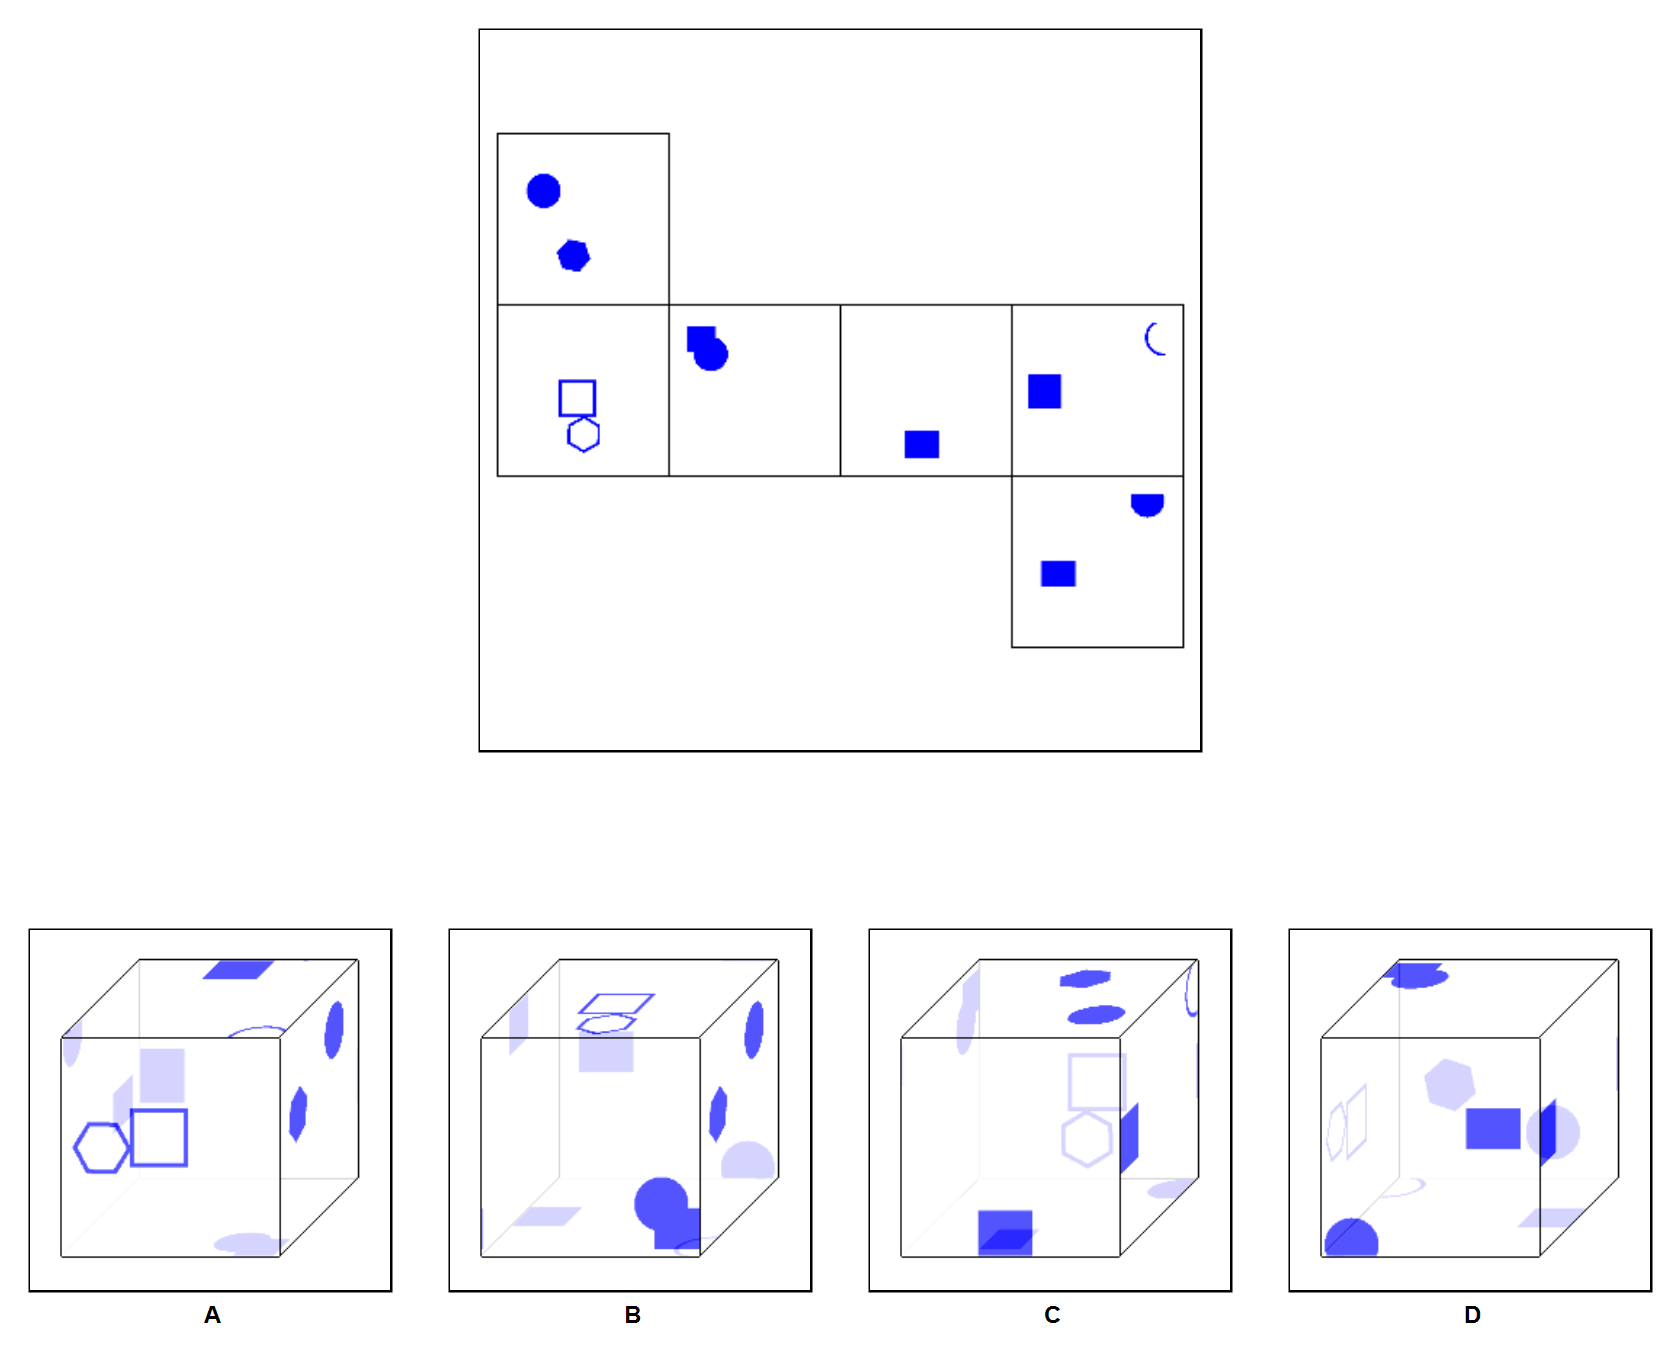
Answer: B